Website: crate-barrel
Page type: customer-info-address
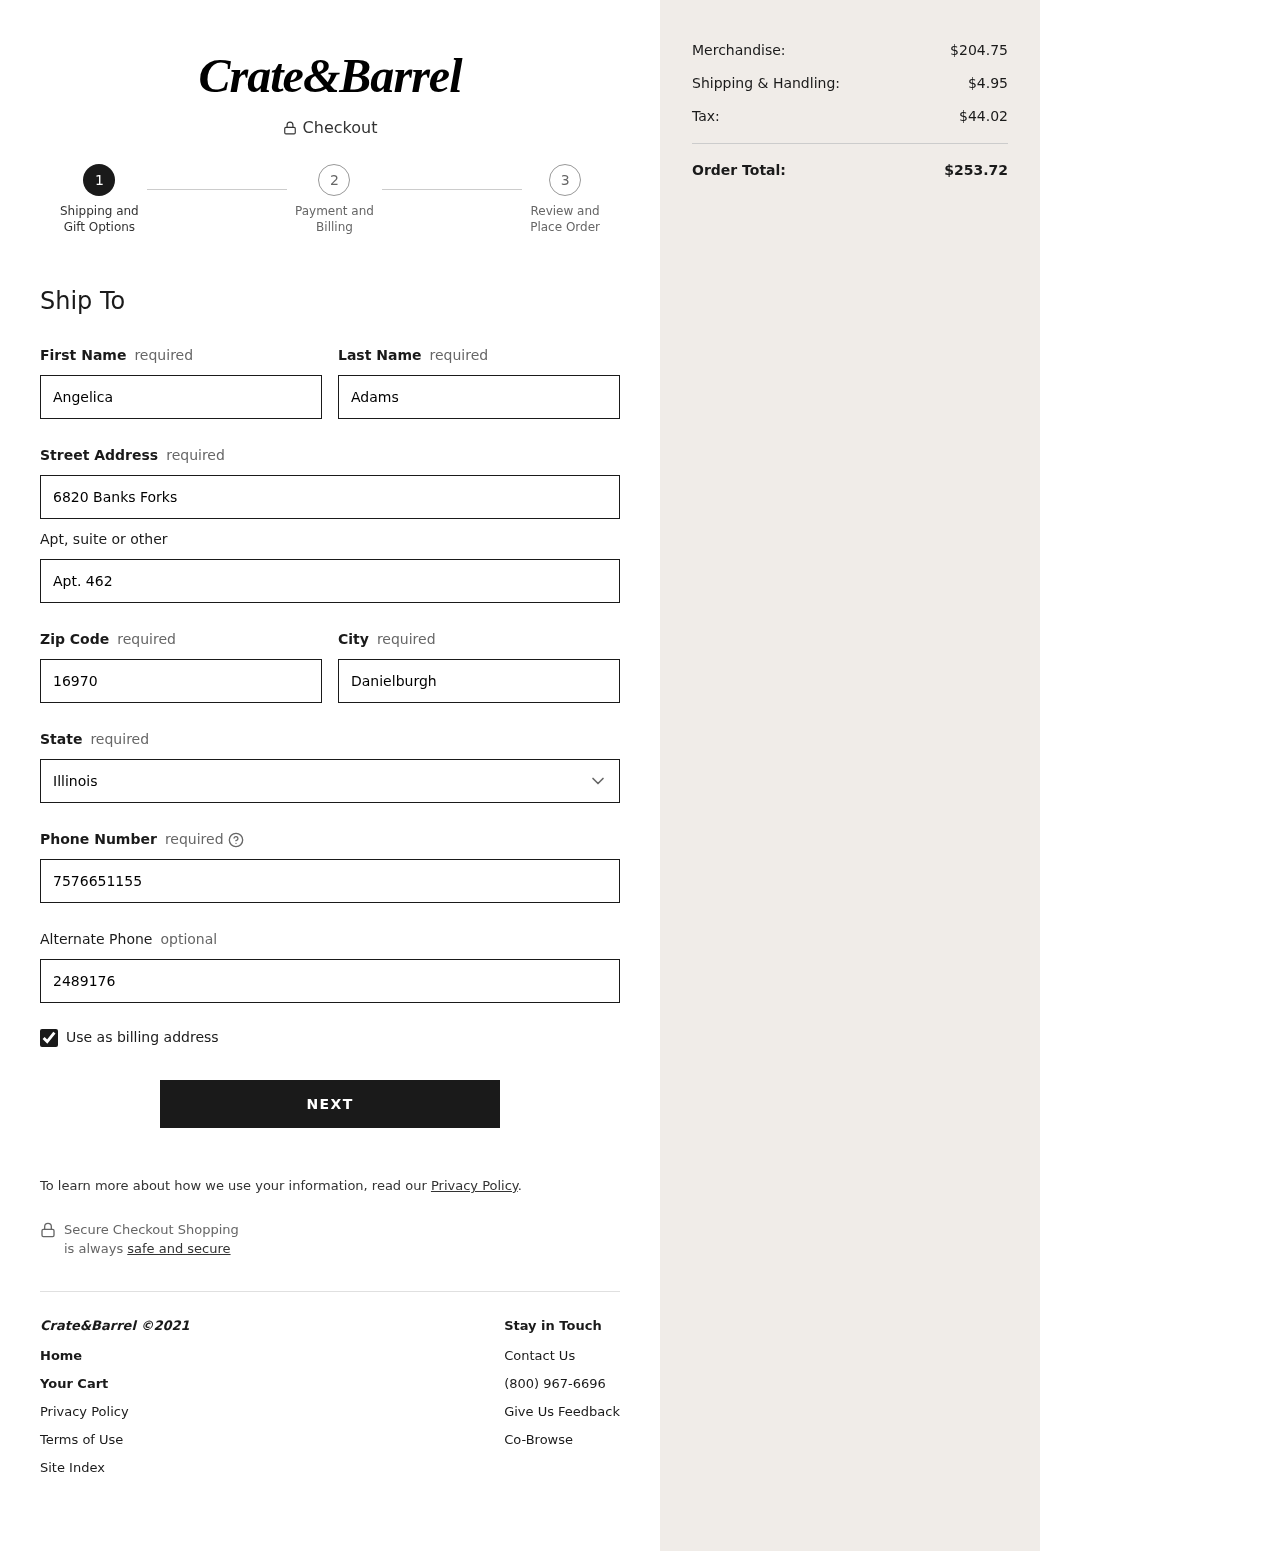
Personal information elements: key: PII_STATE
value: Illinois
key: PII_FIRSTNAME
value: Angelica
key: PII_LASTNAME
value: Adams
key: PII_STREET
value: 6820 Banks Forks
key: PII_STREET2
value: Apt. 462
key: PII_POSTCODE
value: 16970
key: PII_CITY
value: Danielburgh
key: PII_PHONE
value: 7576651155
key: PII_PHONE_ALT
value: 2489176665
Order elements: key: ORDER_SUBTOTAL
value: $204.75
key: ORDER_SHIPPING_COST
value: $4.95
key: ORDER_TAX
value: $44.02
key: ORDER_TOTAL
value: $253.72